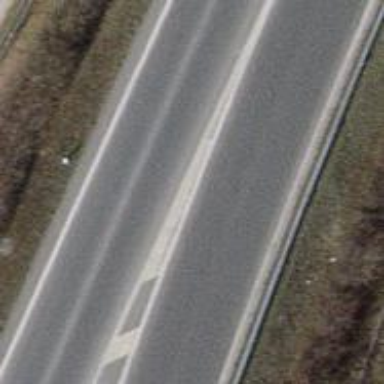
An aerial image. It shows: Asphalt road classified as trunk highway.